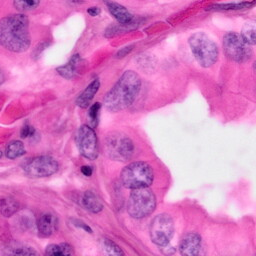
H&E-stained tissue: Pancreatic